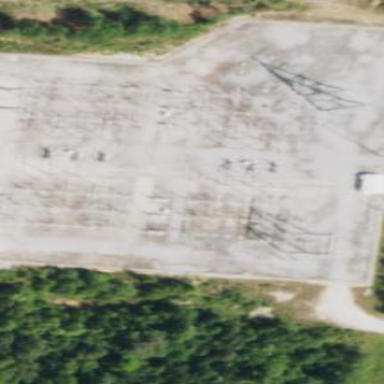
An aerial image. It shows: Power substation with fence around it. The substation is used for switching.